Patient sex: M
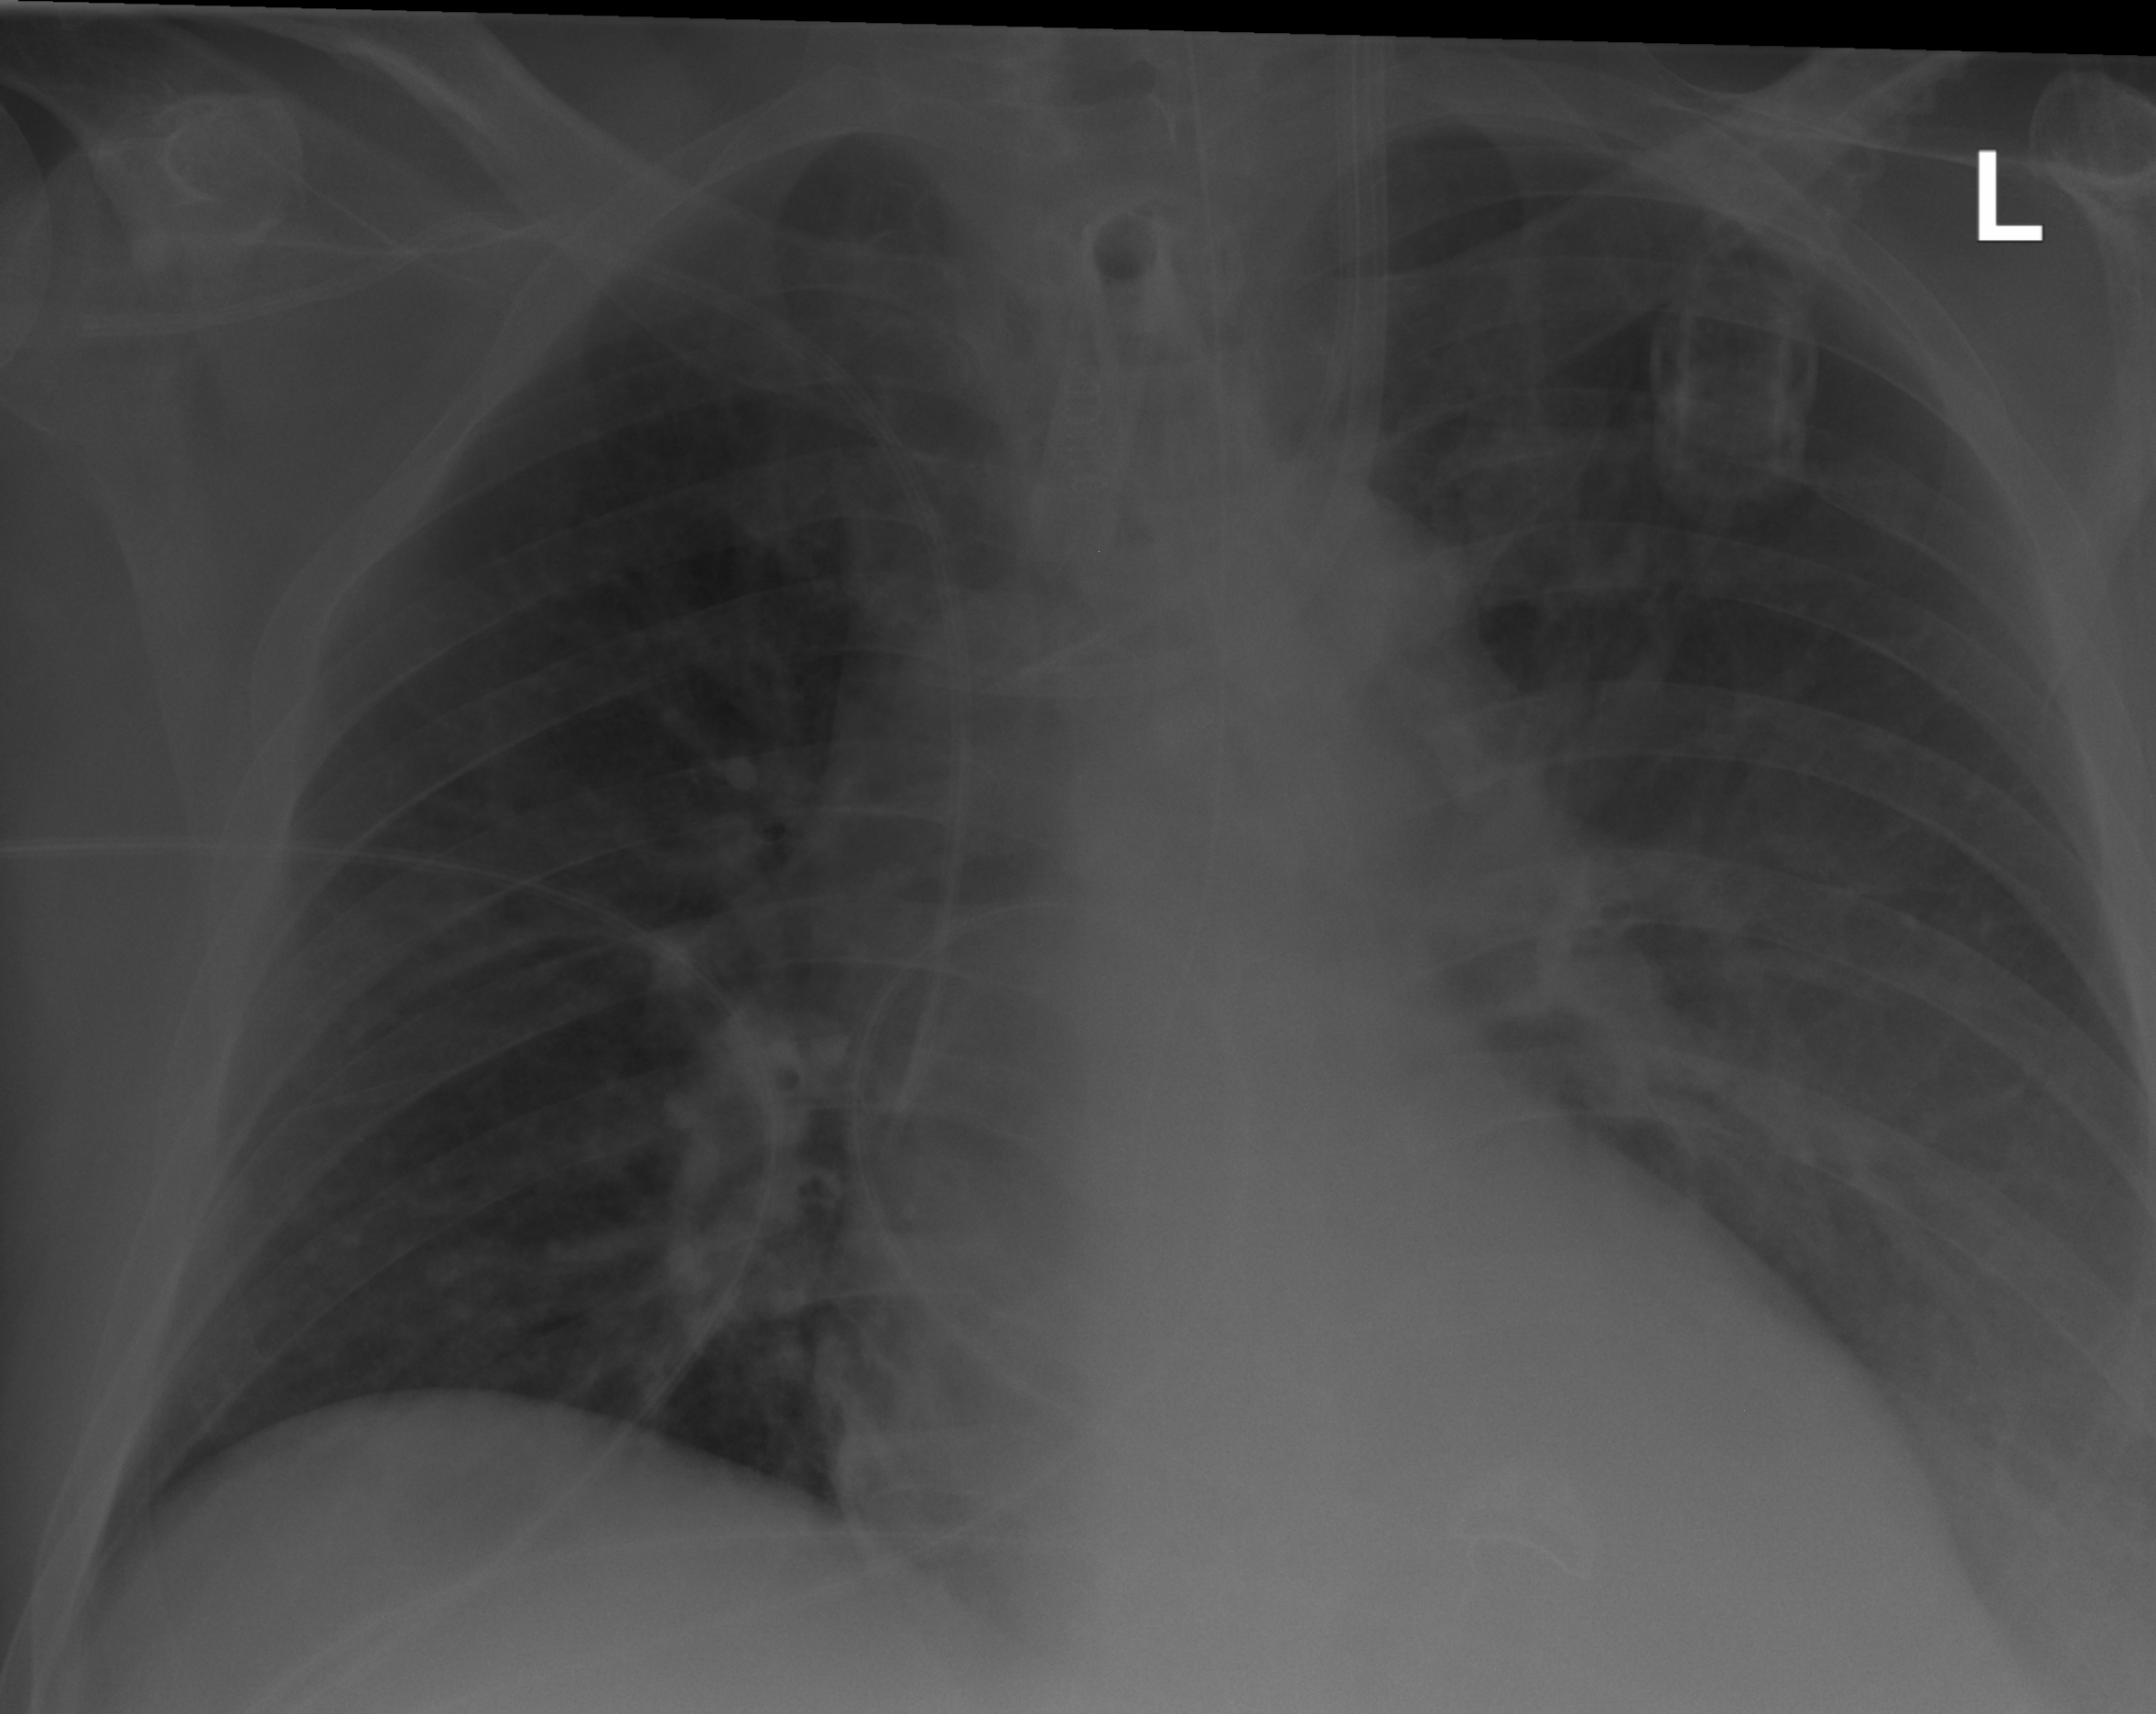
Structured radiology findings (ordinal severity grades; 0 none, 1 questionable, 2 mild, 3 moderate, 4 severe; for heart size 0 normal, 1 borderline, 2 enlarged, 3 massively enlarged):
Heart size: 0
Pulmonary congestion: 0
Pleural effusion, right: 0
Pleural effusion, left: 2
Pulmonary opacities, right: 0
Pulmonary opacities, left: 0
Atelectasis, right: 0
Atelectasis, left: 2